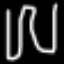
Label: pants